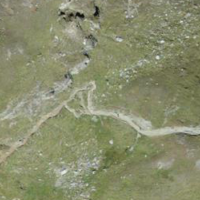
EUNIS habitat code: 26
Species observed at this site:
Phoenicurus ochruros
Oenanthe oenanthe
Phyteuma betonicifolium